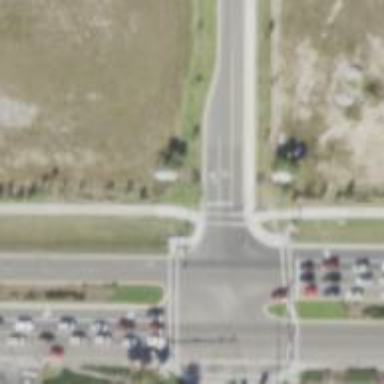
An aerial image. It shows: Marked road crossing.